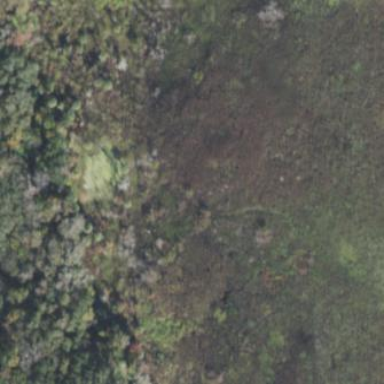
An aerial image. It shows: Swamp wetland characterized by needle-leaved vegetation.